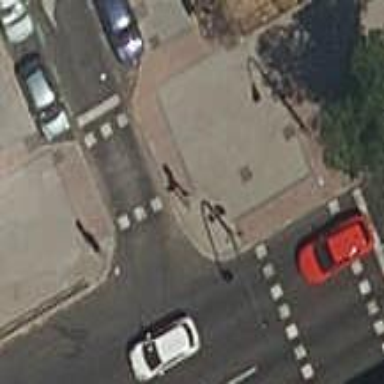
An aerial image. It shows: Traffic signals at road crossing.